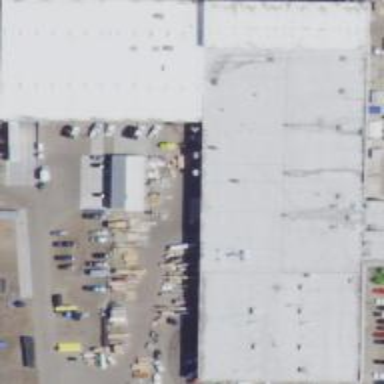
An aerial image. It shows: Industrial building.